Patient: sex F, age 75
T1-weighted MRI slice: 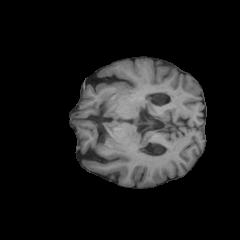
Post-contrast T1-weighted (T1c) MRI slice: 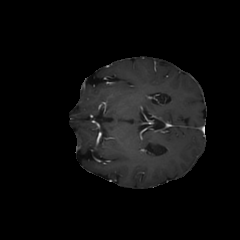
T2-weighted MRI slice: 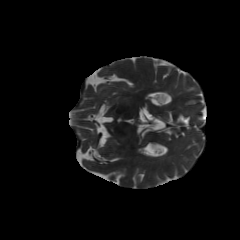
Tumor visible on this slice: no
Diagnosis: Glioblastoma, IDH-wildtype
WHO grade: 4